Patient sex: M
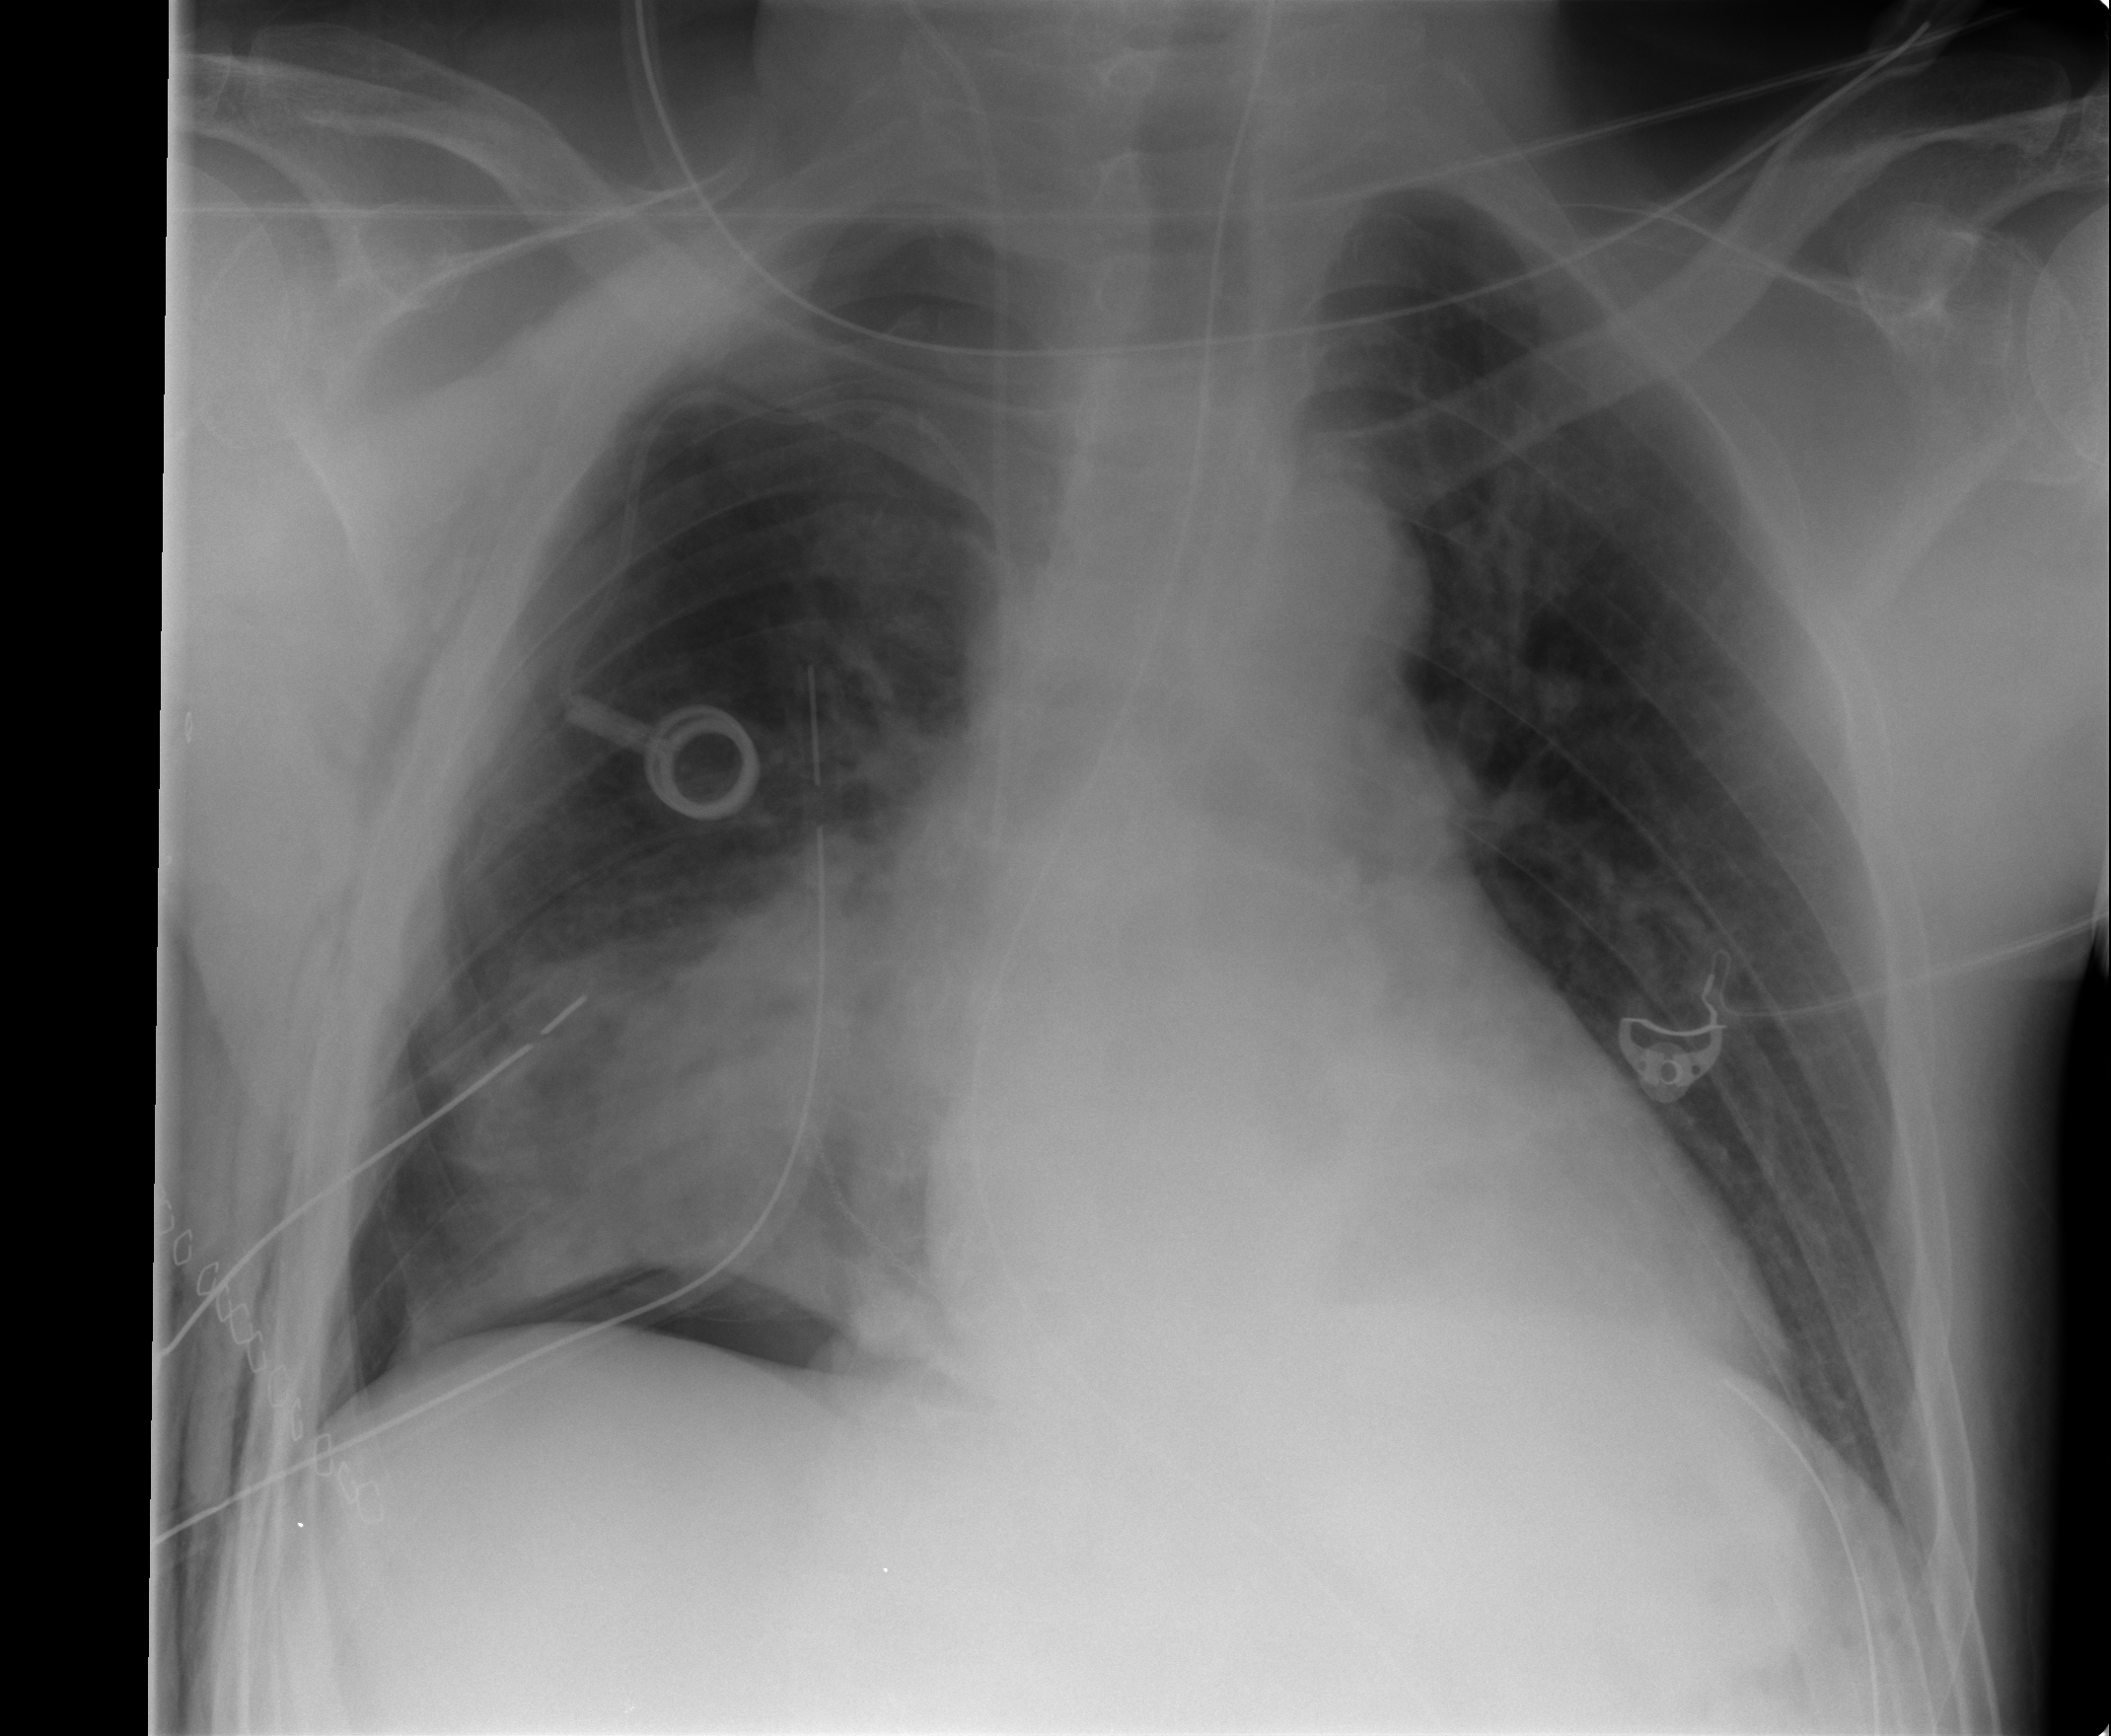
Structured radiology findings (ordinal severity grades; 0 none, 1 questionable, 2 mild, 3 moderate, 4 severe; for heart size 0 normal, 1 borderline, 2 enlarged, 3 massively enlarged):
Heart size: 0
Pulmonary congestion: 0
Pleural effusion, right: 0
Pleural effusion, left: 0
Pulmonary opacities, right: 3
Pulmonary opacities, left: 0
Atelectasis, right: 3
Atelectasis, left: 0